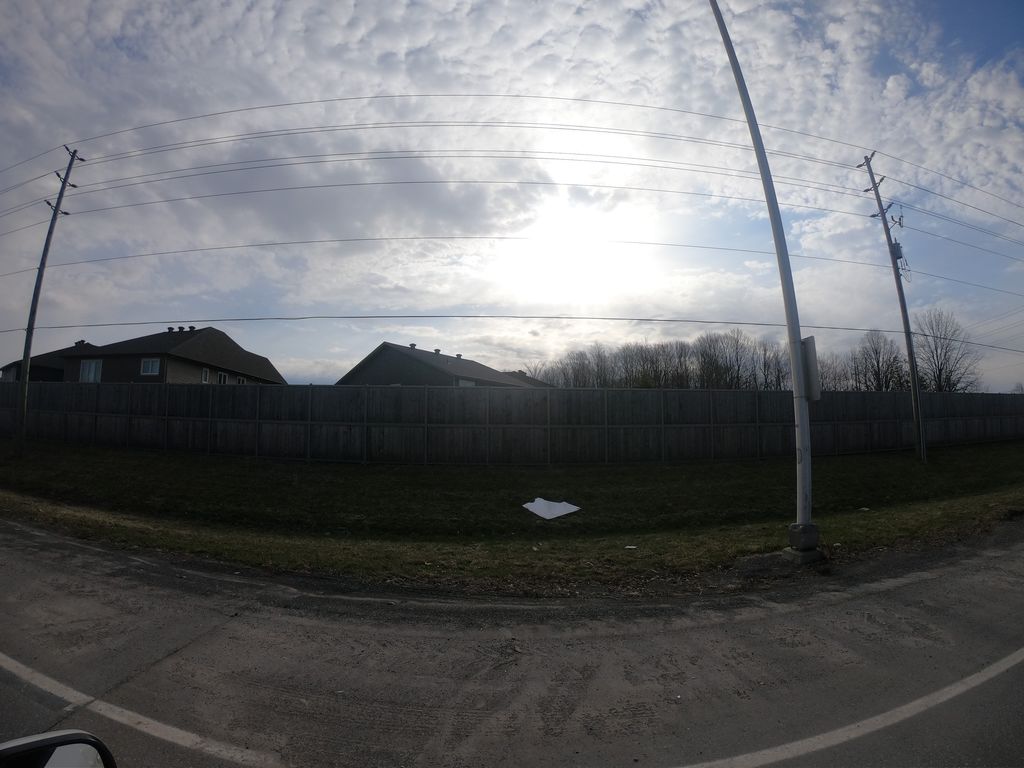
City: ottawa-gatineau